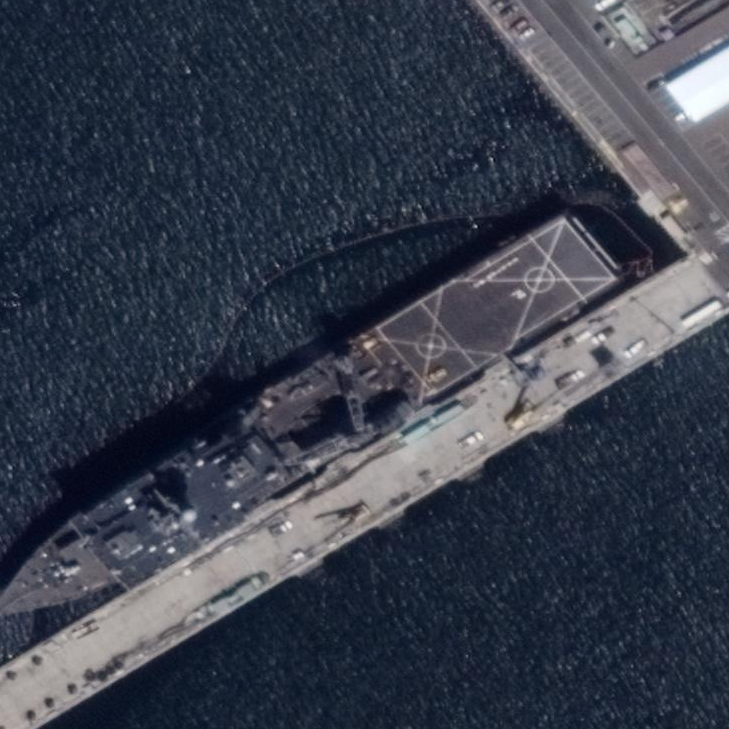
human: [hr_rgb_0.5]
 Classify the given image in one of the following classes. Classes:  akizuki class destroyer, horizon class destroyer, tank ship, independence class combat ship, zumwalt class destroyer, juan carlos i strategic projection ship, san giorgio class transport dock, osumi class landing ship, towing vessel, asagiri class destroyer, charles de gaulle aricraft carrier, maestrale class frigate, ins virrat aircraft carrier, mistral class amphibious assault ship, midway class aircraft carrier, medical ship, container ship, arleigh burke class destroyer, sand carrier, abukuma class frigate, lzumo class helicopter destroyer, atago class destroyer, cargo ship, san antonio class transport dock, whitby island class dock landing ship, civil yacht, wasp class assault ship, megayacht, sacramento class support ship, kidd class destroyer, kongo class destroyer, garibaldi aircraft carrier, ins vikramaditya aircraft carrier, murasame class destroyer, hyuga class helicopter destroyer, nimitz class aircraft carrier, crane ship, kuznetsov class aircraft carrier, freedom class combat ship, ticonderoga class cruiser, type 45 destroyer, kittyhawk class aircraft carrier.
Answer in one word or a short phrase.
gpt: Whitby Island class dock landing ship